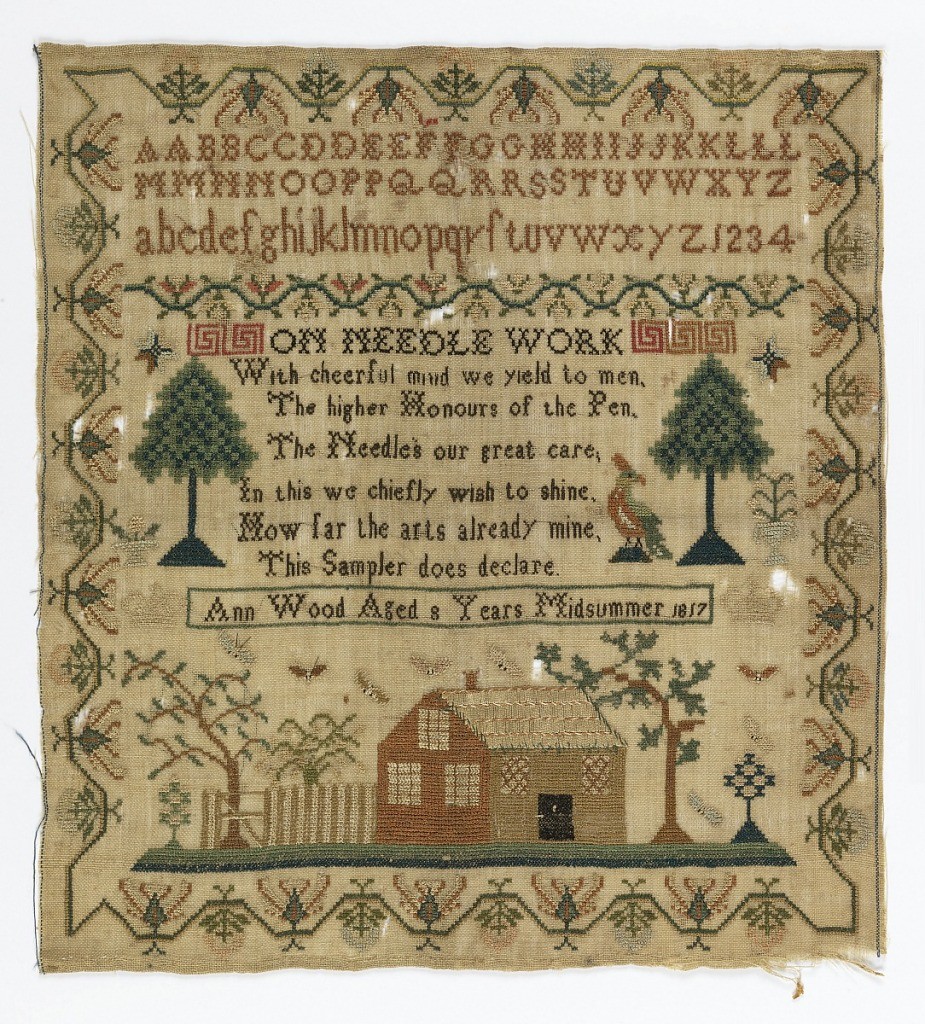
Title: Sampler
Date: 1817
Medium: linen, silk Technique: embroidery
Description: Embroidery sampler with border of stylized trees; alphabet in capitals and small letters at top; a cabin and trees at bottom; and verse.